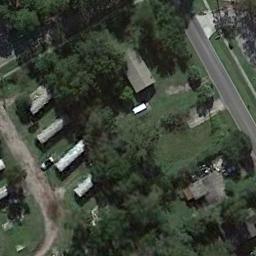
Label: mobile_home_park